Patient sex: M
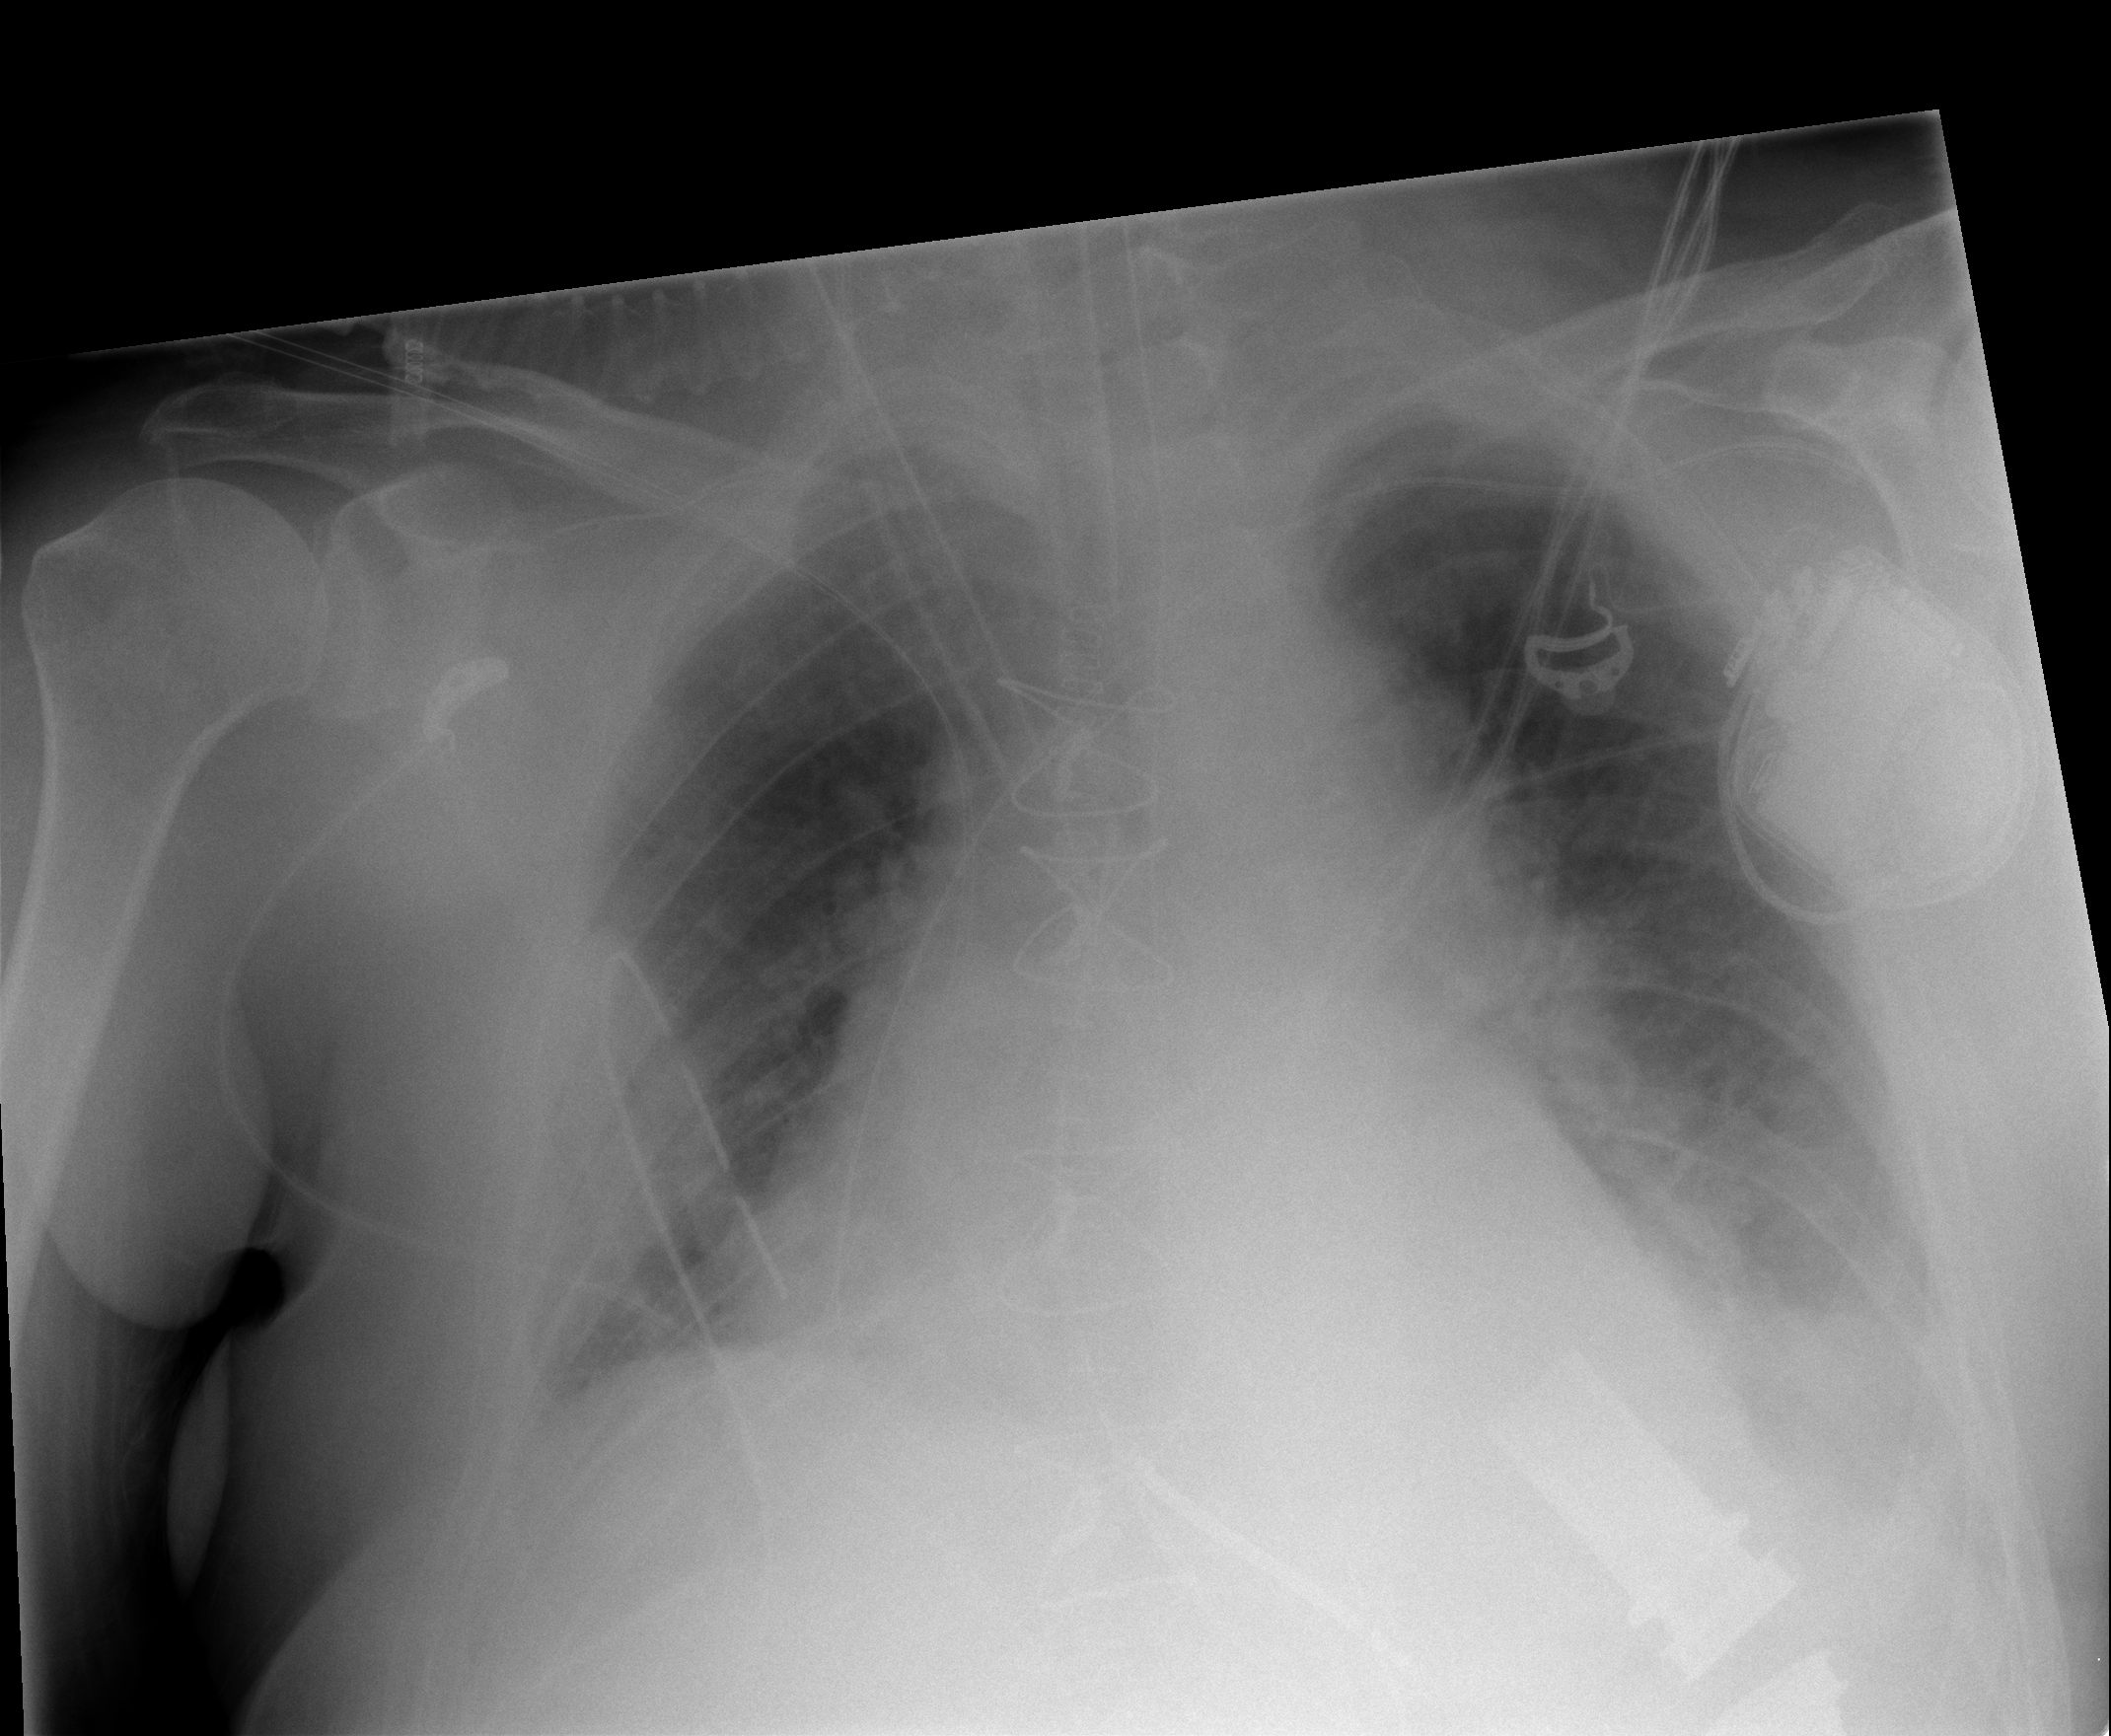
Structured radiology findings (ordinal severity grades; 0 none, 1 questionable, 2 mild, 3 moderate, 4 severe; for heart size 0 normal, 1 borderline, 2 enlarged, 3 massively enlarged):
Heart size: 2
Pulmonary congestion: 2
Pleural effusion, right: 1
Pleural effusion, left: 2
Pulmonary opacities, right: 0
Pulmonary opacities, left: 0
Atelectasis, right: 2
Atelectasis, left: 2